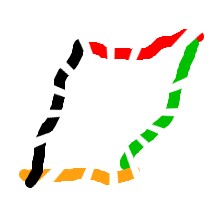
Shape: parallelogram